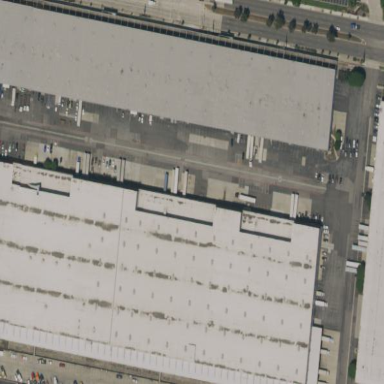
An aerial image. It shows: Warehouse building.